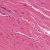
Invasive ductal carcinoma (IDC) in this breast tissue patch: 0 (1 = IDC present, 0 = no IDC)